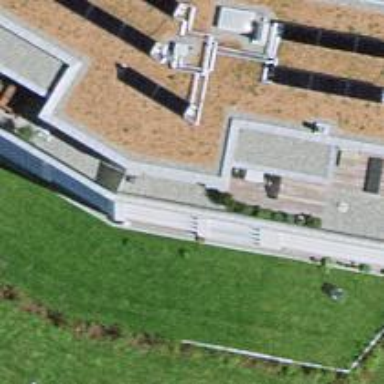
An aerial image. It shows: Building part with flat roof.